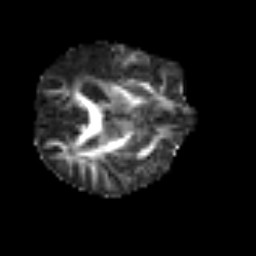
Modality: FA
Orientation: axial
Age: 70
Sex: male
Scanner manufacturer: siemens
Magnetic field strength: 3 T
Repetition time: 3.2 s
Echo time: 0.081 s